Field crop: maize
Growth stage: 2
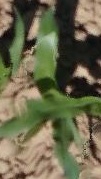
Species: maize